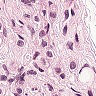
Metastatic tissue present: yes